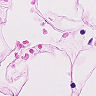
Metastatic tissue present: no